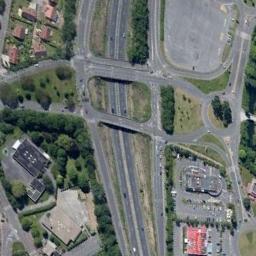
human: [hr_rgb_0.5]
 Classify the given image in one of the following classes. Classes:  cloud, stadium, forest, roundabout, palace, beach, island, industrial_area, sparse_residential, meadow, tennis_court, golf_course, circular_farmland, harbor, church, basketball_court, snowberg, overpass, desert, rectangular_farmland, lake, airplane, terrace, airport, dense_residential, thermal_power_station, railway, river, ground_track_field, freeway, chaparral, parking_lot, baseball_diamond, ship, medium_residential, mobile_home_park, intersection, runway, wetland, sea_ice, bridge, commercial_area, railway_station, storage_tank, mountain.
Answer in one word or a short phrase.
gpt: overpass